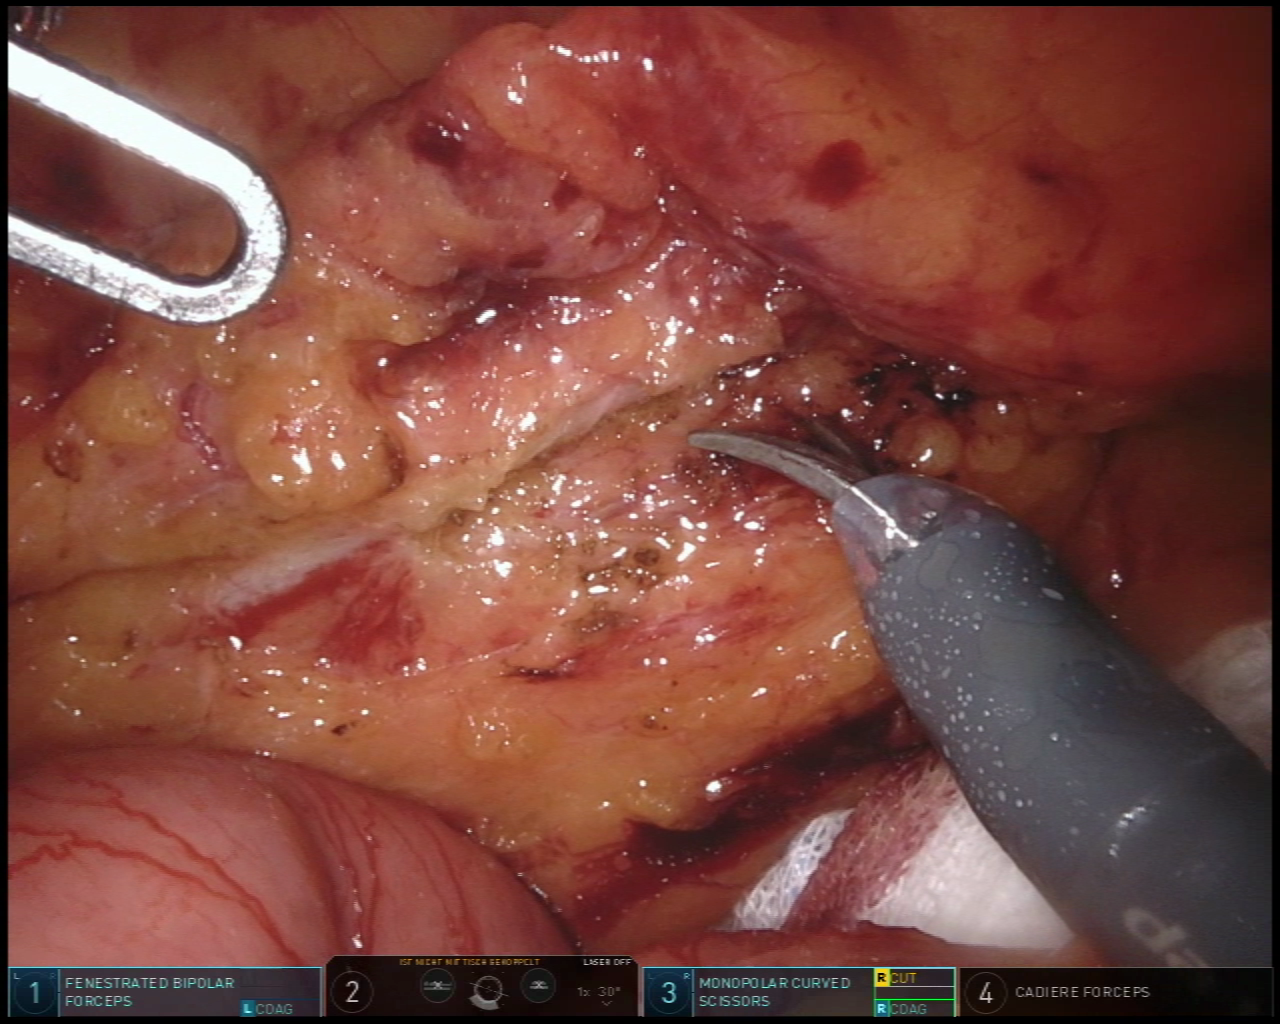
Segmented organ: inferior_mesenteric_artery
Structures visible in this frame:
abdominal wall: no
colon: no
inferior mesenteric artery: yes
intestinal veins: no
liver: no
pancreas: no
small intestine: yes
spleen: no
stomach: no
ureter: no
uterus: no
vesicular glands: no